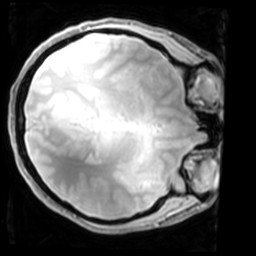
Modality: PDw
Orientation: axial
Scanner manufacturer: philips
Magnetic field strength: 7 T
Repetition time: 0.008 s
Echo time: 0.001974 s